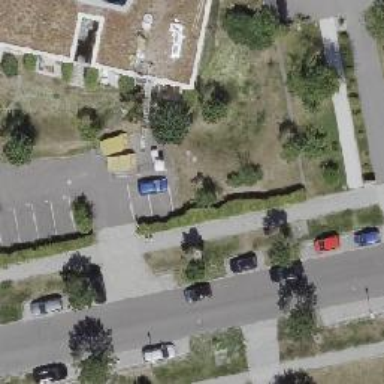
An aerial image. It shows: Asphalt parking aisle along service road.